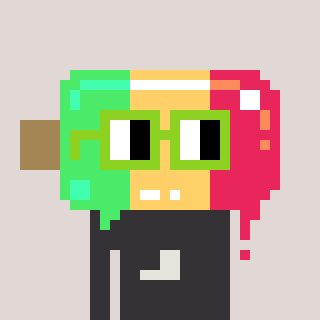
a pixel art character with square light green glasses, a icepop-shaped head and a grayscale-colored body on a warm background